Field crop: maize
Growth stage: 1
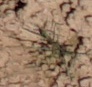
Species: lolium